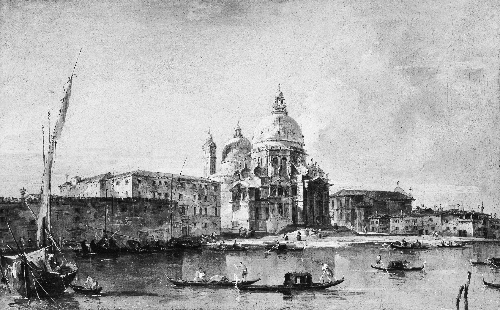
Title: Santa Maria della Salute
Artist: Francesco Guardi
Artist bio: Italian, Venice 1712–1793 Venice
Date: mid- to late 1760s
Object type: Painting
Classification: Paintings
Medium: Oil on canvas
Dimensions: 21 x 33 3/4 in. (53.3 x 85.7 cm)
Department: European Paintings
Credit line: Purchase, 1871
Accession year: 1871
Repository: Metropolitan Museum of Art, New York, NY
Tags: Buildings|Churches|Canals|Boats|Venice